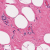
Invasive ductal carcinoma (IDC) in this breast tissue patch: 0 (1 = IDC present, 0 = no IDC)